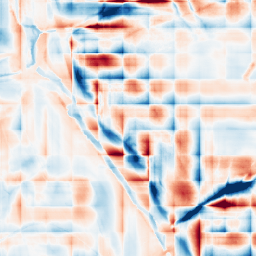
Category: wavelet
Decomposition family: wavelet_dwt
Decomposition parameters: wavelet: db2
level: 5
Upsampling method: bicubic
Upsampling parameters: scale: 8
Upsampling scale: 8